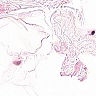
Metastatic tissue present: no